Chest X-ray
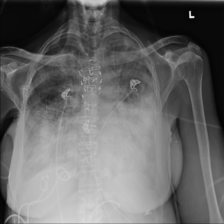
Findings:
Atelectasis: negative
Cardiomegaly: negative
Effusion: negative
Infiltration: positive
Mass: negative
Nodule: negative
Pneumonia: negative
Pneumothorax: negative
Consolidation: negative
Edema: positive
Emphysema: negative
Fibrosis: negative
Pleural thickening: negative
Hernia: negative